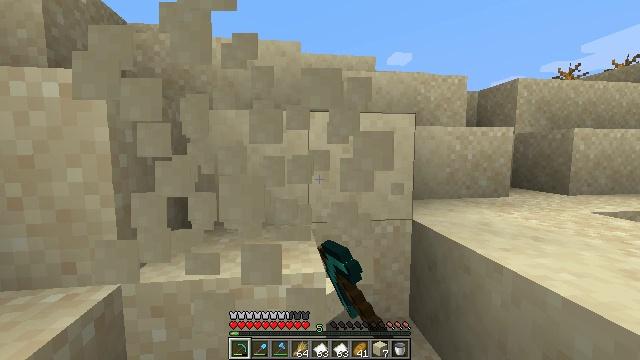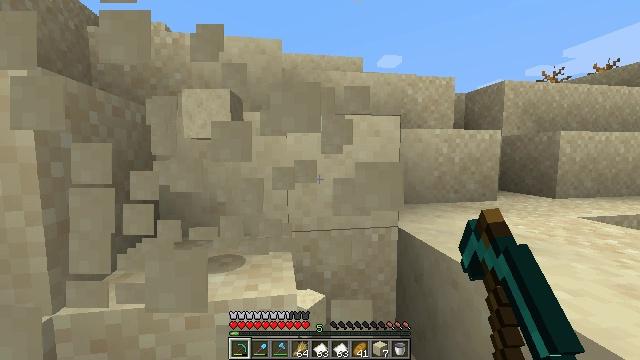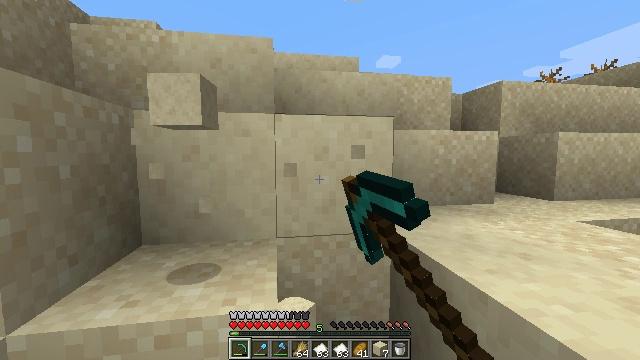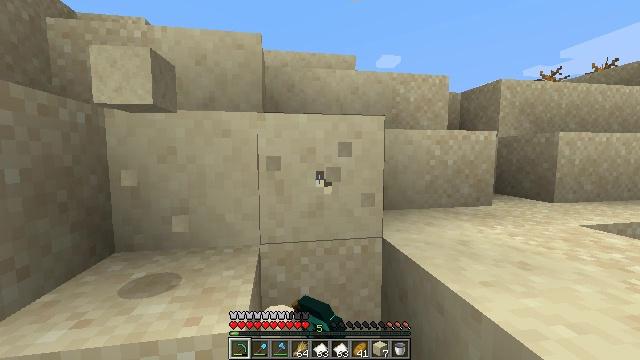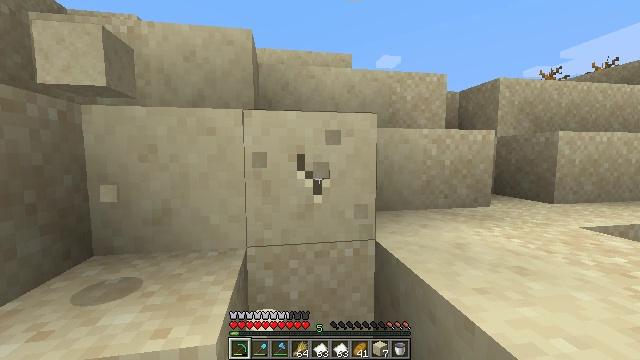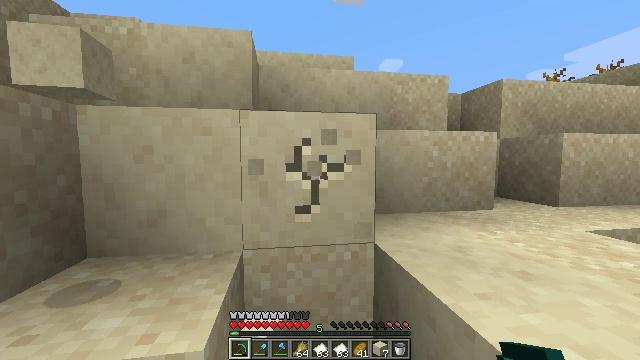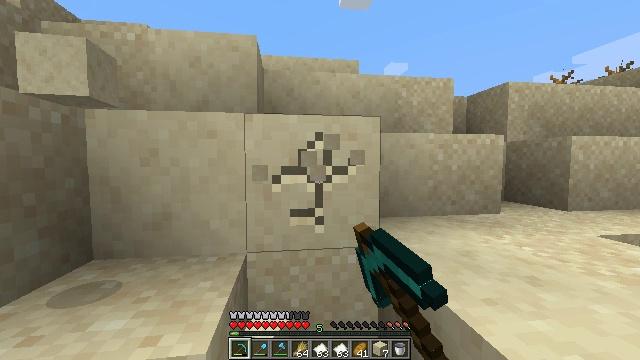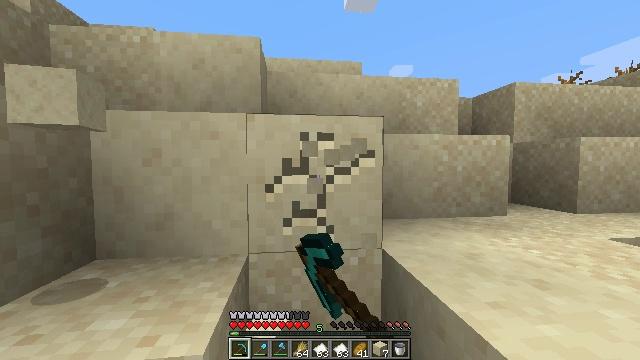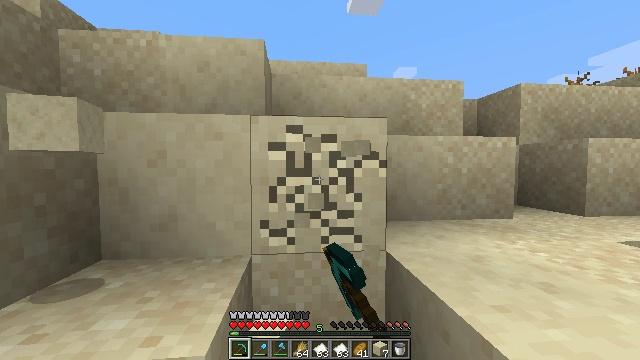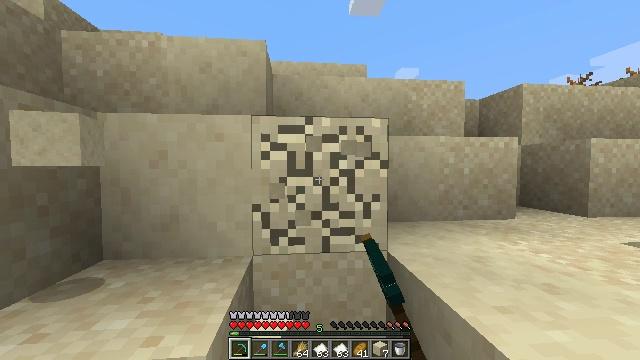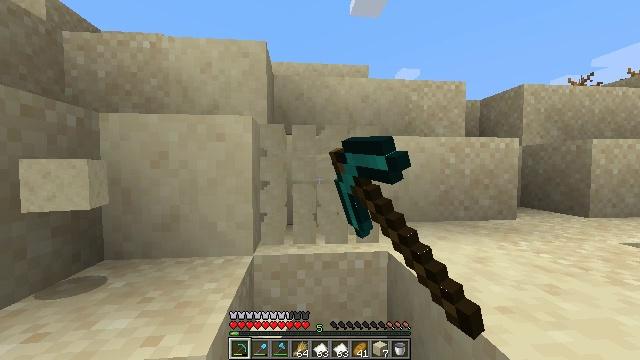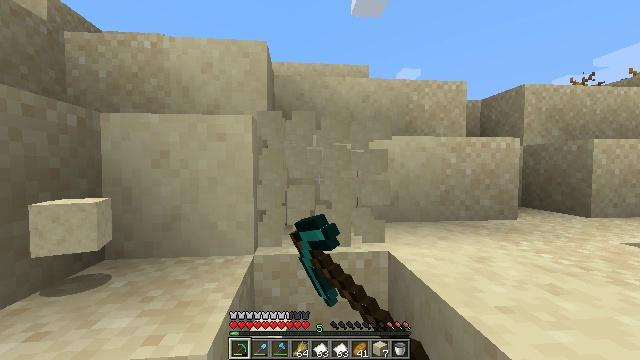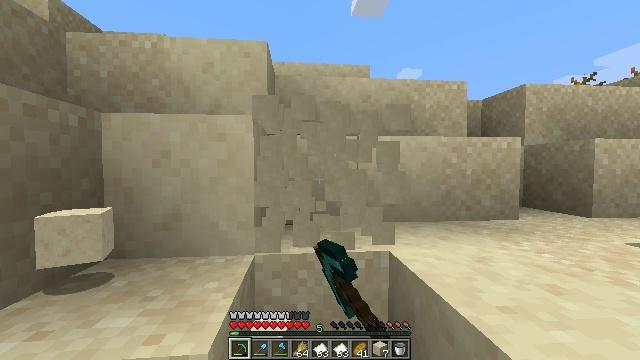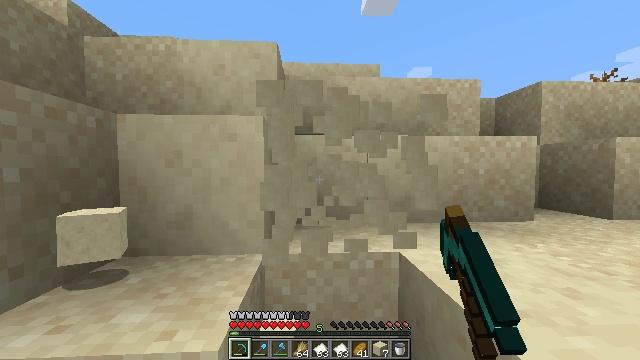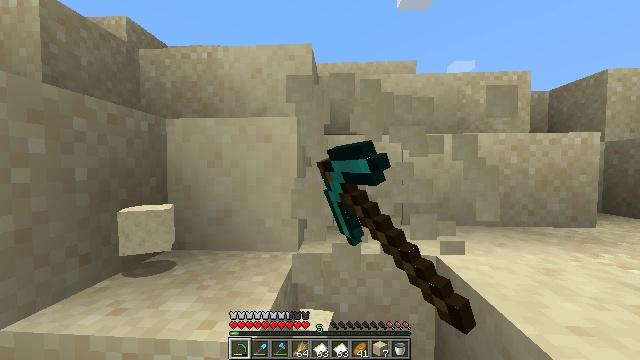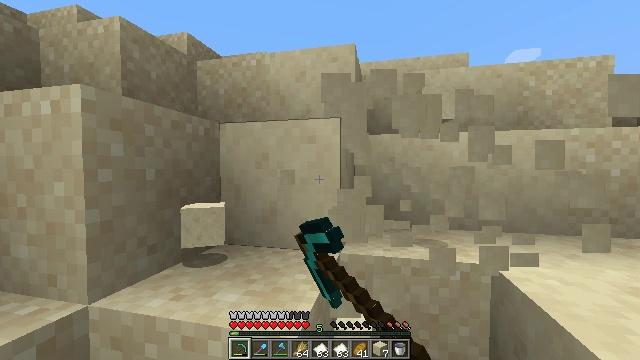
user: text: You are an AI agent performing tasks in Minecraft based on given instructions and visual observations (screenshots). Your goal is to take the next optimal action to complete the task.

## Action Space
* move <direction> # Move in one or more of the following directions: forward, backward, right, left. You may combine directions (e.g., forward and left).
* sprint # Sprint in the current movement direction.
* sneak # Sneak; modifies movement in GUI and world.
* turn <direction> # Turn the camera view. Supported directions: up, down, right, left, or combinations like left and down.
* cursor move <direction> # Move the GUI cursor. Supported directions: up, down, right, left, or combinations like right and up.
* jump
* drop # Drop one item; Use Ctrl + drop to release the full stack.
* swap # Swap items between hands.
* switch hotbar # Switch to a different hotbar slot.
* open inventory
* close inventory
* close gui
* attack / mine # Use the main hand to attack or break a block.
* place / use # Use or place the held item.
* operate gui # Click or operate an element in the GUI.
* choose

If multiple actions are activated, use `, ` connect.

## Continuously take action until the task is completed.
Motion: motion action
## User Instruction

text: Dig up the smooth sandstone block.
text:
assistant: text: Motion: move forward and move right, turn right, attack / mine
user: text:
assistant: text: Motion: move forward and move right, attack / mine
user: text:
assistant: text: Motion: attack / mine
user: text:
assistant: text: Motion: attack / mine
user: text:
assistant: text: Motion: attack / mine
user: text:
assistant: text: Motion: turn left, attack / mine
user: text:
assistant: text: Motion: turn left, attack / mine
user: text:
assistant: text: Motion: attack / mine
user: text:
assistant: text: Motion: attack / mine
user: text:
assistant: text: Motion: attack / mine
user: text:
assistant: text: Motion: attack / mine
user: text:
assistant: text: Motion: attack / mine
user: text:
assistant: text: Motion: turn left, attack / mine
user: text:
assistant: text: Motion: turn left, attack / mine
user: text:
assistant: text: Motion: turn left, attack / mine
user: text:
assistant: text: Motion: turn left, attack / mine
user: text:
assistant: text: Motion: attack / mine
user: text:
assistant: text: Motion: attack / mine
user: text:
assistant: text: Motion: attack / mine
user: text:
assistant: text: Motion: attack / mine
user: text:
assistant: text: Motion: attack / mine
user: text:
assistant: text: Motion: attack / mine
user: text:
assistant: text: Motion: attack / mine
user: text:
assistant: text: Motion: attack / mine
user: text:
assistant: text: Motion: move forward, attack / mine
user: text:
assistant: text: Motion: move forward, attack / mine
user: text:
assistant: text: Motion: move forward, attack / mine
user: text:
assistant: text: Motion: move forward, attack / mine
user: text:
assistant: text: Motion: move forward, attack / mine, jump
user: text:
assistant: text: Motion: move forward and move left, turn right and down, jump